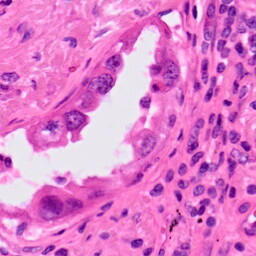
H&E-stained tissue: Lung